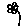
Label: flower